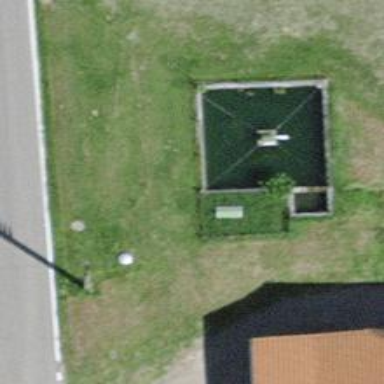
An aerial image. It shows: Water pond with emergency water tank nearby.